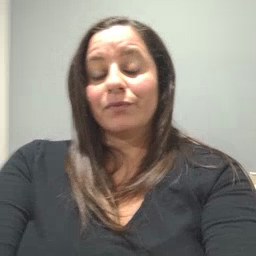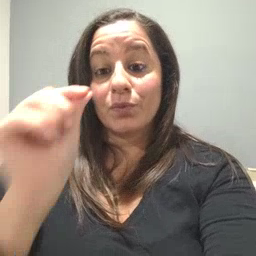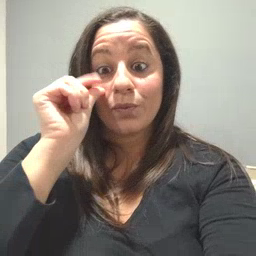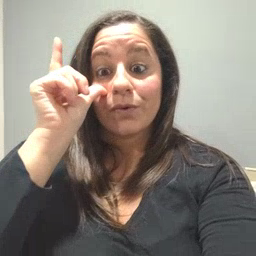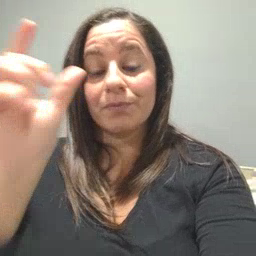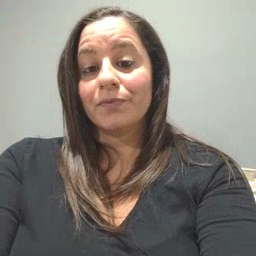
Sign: awake